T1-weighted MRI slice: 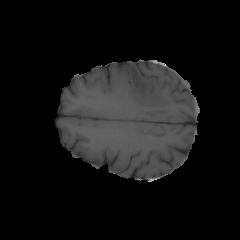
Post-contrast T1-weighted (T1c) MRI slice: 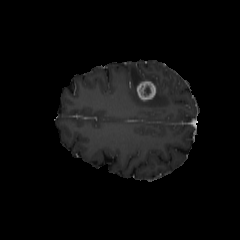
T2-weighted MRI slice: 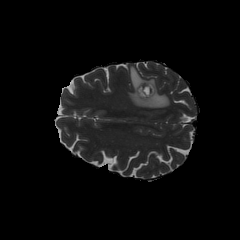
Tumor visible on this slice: yes